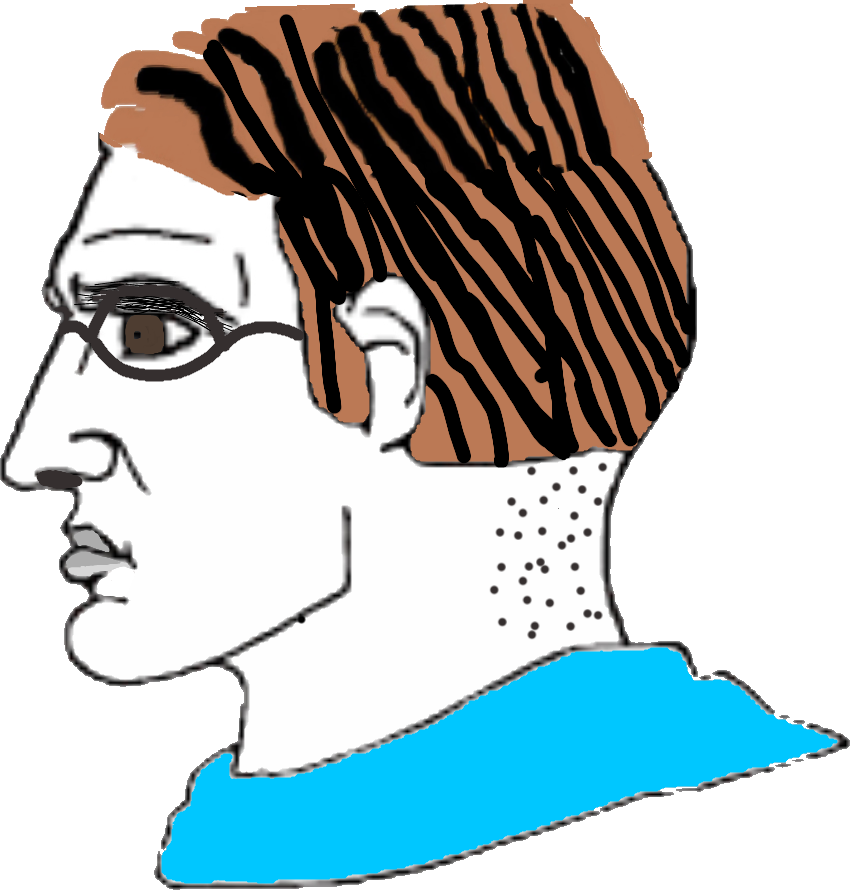
Label: 4_Yes_Chad